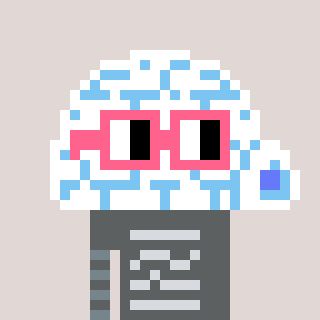
a pixel art character with square pink glasses, a igloo-shaped head and a teal-colored body on a warm background